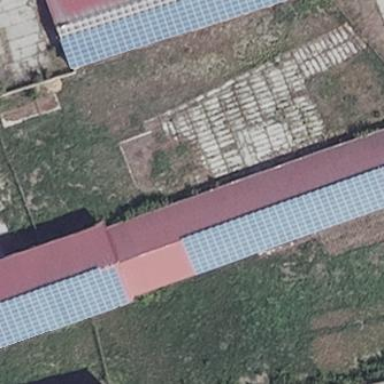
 housing small solar photovoltaic panel generator."